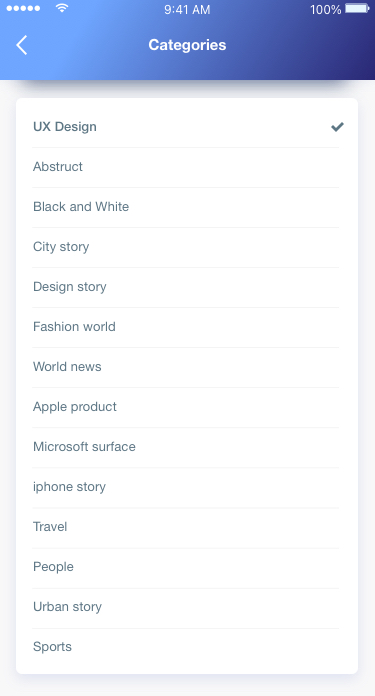
Text in this UI design:
Categories
UX Design
Abstruct
Black and White
City story
Design story
Fashion world
World news
Apple product
Microsoft surface
iphone story
Travel
People
Urban story
Sports